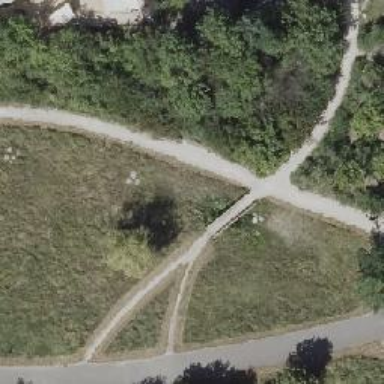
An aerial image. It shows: Footway bridge.